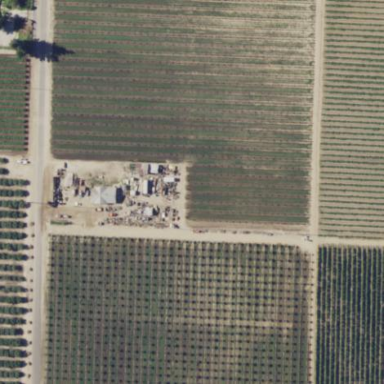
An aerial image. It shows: Vineyard with grape crops.